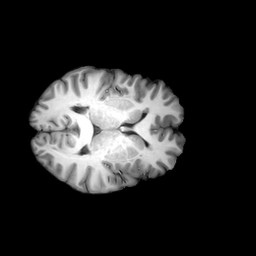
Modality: T1w
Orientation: axial
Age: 30
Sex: female
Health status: ill